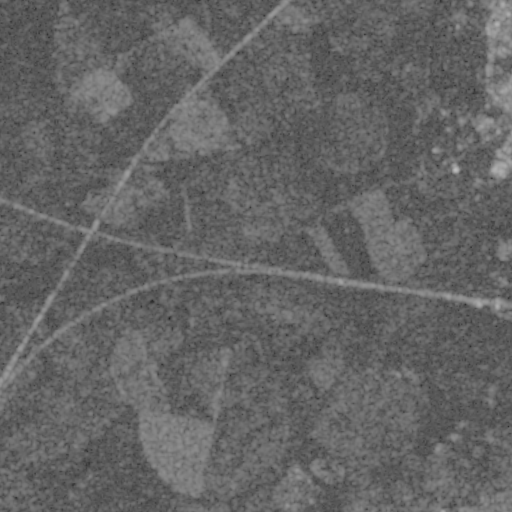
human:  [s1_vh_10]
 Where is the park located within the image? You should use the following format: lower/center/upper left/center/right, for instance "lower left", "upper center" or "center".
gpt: The park is located in the upper right of the image.
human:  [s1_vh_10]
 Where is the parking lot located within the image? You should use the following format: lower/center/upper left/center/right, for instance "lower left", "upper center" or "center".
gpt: The parking lot is located in the upper right of the image.
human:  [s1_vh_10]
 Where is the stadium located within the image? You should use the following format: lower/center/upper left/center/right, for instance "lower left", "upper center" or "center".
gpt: The stadium is located in the upper right of the image.
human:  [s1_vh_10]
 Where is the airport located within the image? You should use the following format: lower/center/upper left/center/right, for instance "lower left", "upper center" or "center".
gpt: There is no airport in the image.

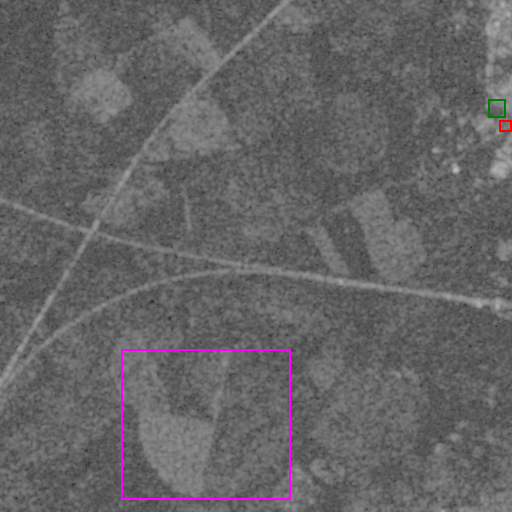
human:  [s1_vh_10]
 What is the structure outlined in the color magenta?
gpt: The structure outlined in magenta is a crop field.
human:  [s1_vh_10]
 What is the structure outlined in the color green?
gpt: The structure outlined in green is a parking lot.
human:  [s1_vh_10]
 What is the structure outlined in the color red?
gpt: The structure outlined in red is a stadium.
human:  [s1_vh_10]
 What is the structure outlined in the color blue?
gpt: There is no blue outline.